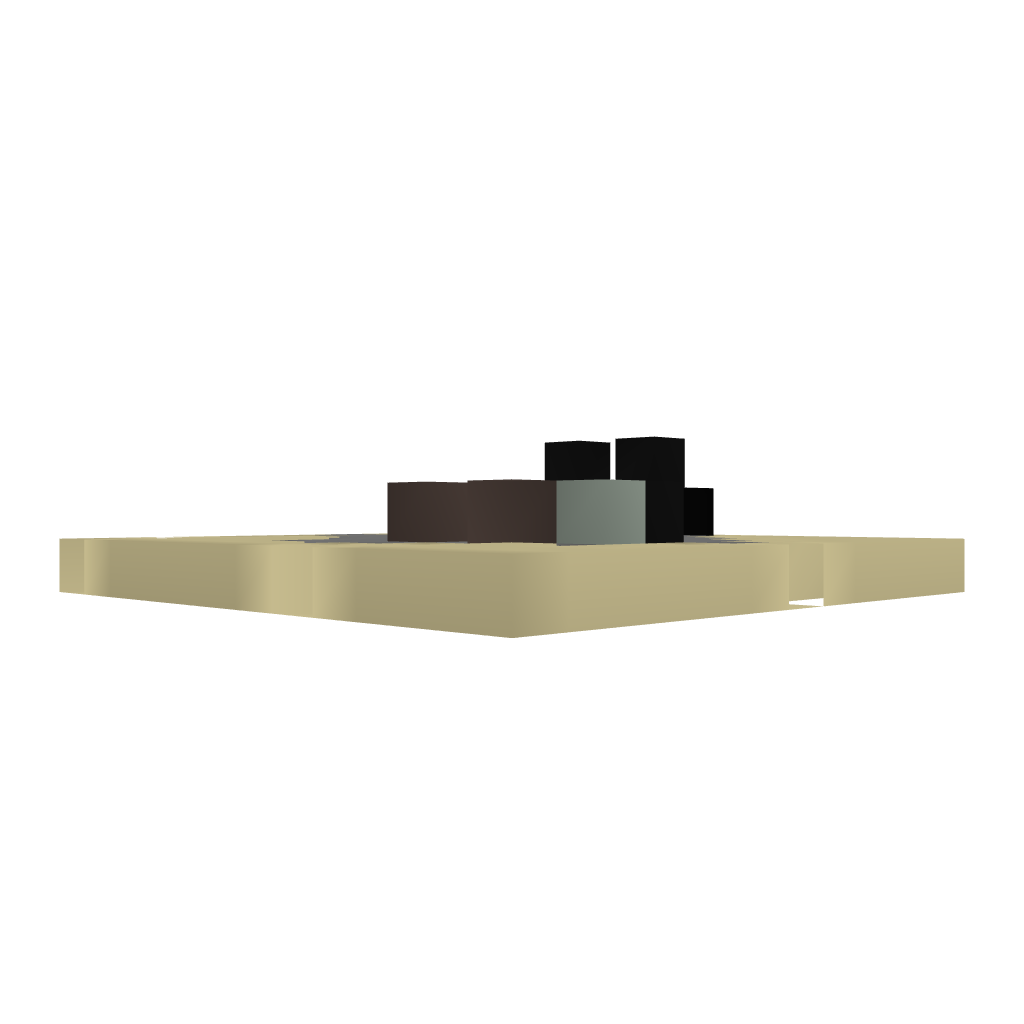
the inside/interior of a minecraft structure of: Map teleportation System